Aerial crown-view tile of a tropical tree (Barro Colorado Island, Panama), acquired 20241216:
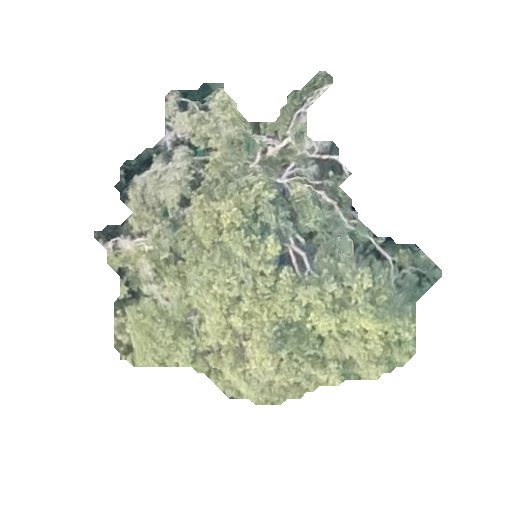
Species: Terminalia amazonia
GBIF accepted scientific name: Terminalia amazonica
Crown area: 103.145 m²